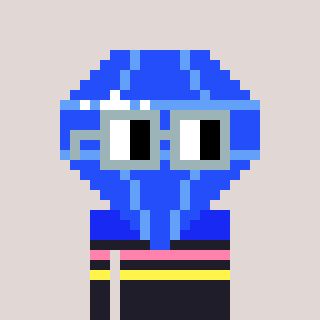
a pixel art character with square dark gray glasses, a blue diamond-shaped head and a grayscale-colored body on a warm background